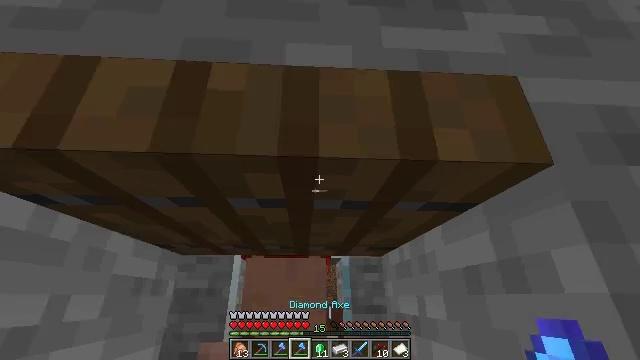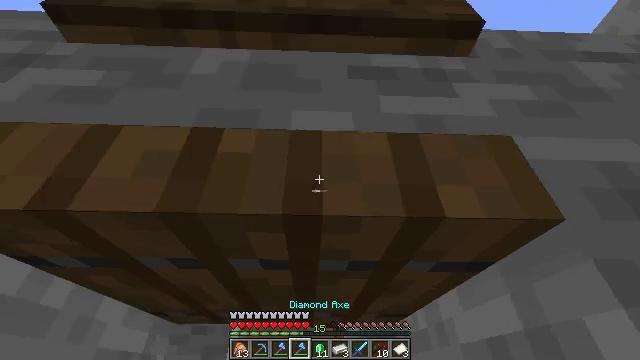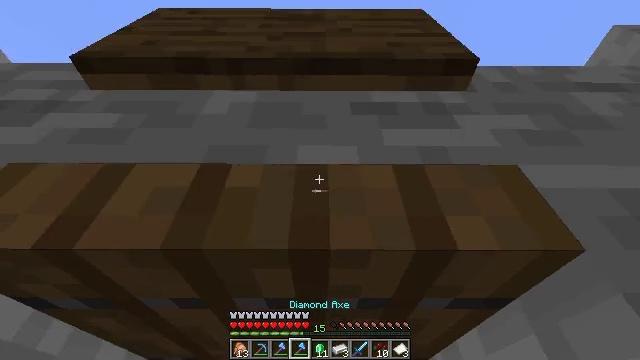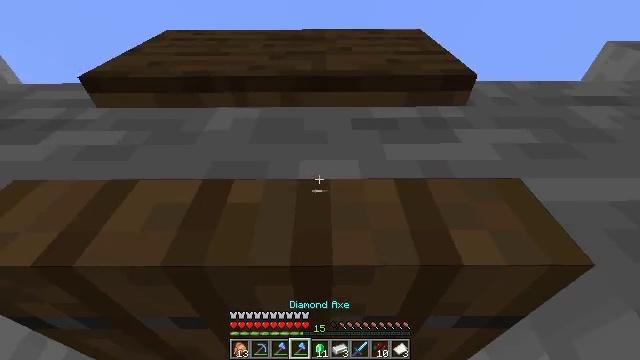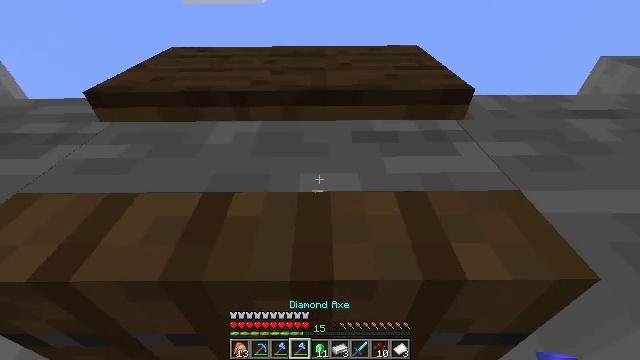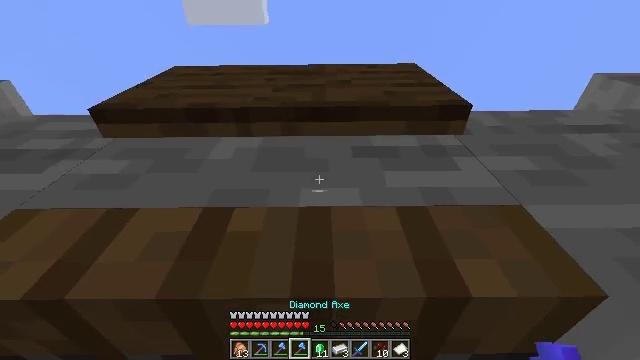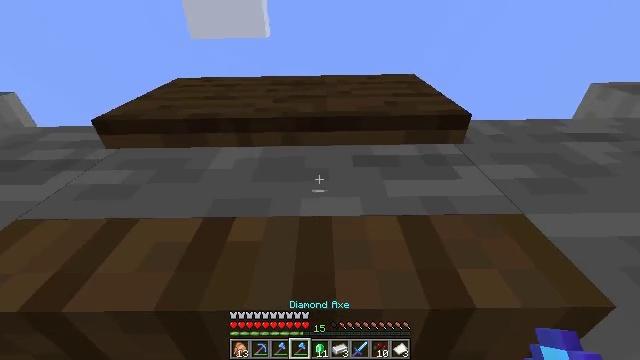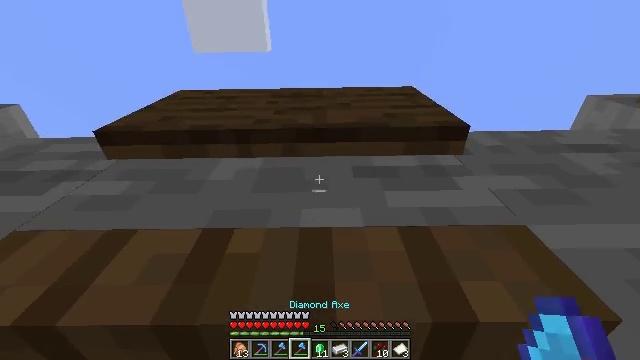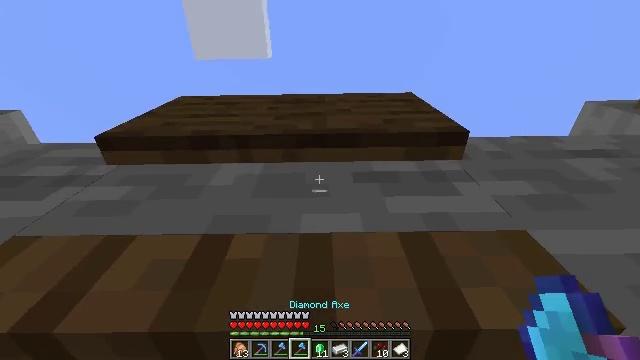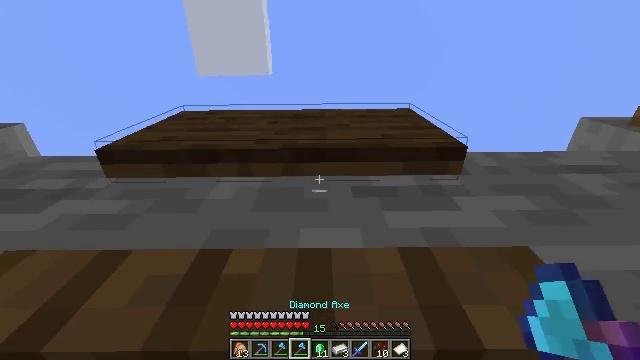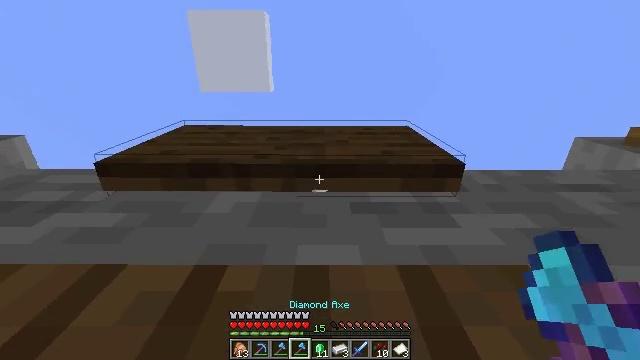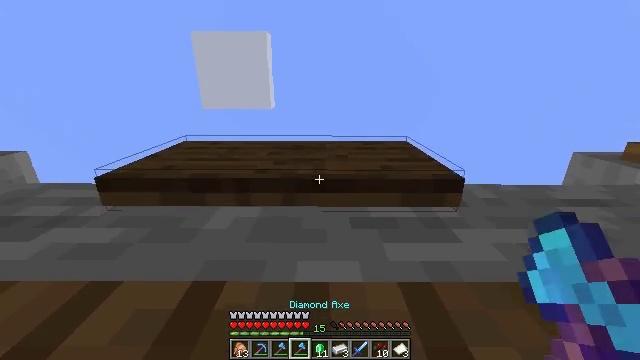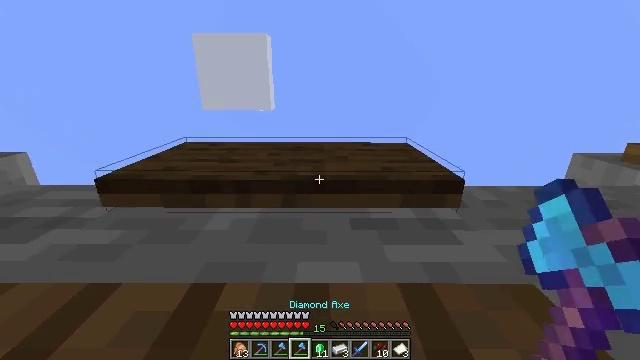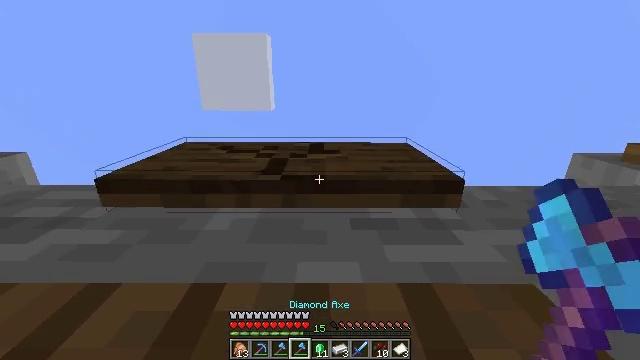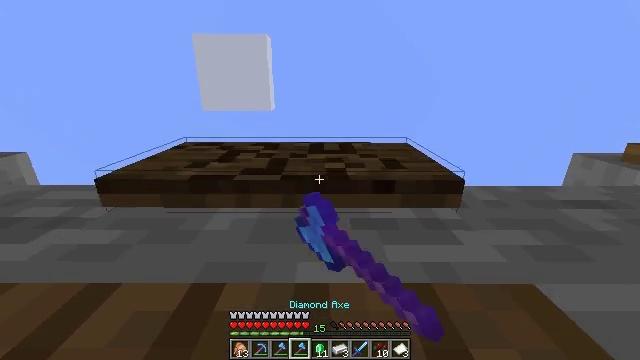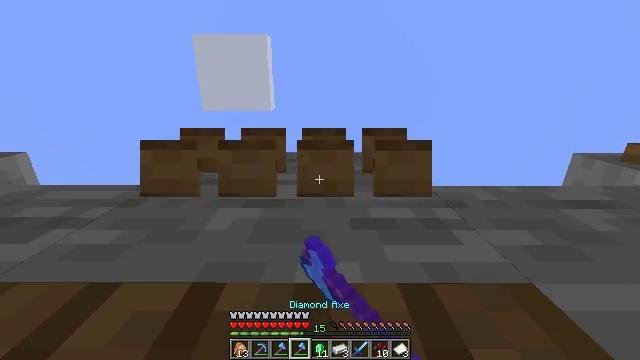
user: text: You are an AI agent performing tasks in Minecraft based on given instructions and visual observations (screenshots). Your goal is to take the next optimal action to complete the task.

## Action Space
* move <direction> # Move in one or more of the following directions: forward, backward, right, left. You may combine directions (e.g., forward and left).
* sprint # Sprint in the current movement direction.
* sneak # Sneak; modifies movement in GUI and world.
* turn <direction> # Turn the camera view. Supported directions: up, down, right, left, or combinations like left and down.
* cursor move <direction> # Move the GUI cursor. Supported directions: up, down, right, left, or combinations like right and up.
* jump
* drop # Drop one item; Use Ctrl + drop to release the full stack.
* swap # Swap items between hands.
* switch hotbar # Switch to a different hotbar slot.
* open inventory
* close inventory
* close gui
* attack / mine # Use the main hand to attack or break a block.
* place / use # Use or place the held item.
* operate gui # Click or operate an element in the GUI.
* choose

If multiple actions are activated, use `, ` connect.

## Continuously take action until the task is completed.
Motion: motion action
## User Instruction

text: Attack the spruce wall sign to remove it.
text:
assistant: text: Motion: turn left and up
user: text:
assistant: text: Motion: turn left and up
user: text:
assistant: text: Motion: turn up
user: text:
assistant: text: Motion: turn up
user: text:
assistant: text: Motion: turn up
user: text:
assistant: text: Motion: turn up
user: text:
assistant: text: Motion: turn up
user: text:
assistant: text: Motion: turn up
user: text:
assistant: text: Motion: turn up
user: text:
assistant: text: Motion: turn up
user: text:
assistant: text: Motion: turn up
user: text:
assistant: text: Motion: no_op
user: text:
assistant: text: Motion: attack / mine
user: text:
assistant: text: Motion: attack / mine
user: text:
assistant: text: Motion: attack / mine
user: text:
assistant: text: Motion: attack / mine
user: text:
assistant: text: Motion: attack / mine
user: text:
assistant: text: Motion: attack / mine
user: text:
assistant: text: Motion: attack / mine
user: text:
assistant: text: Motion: attack / mine